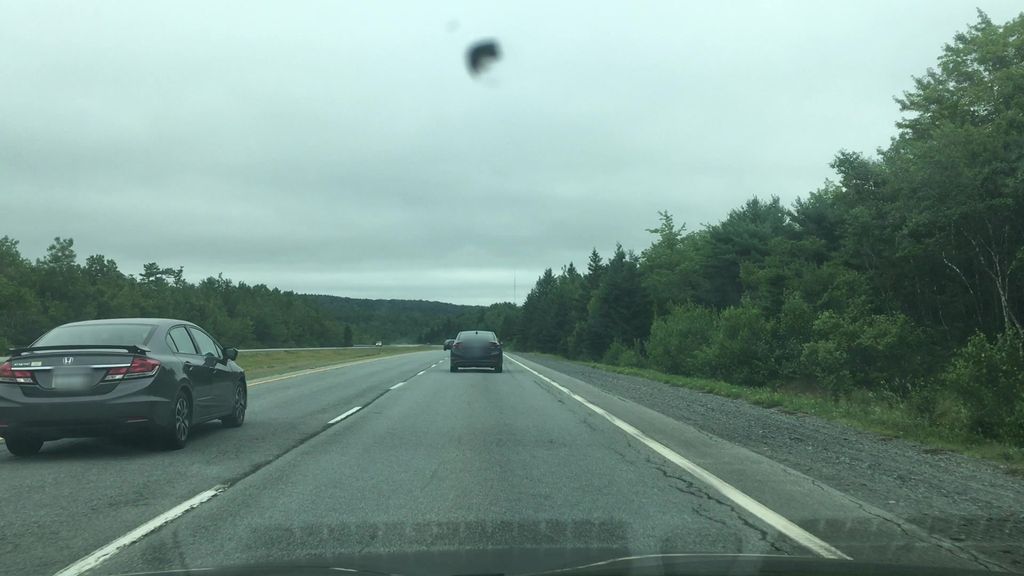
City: halifax